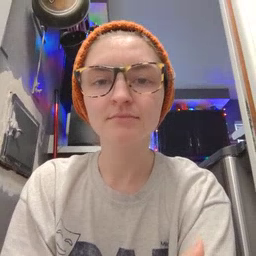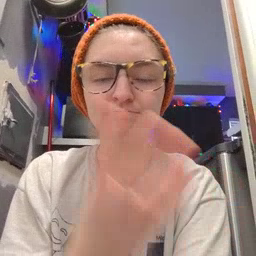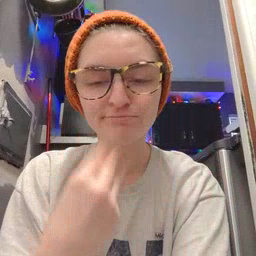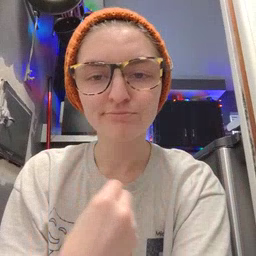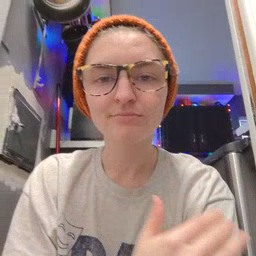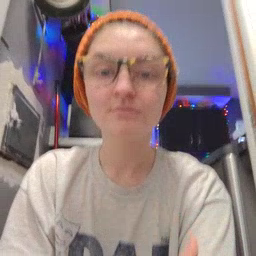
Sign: sleep